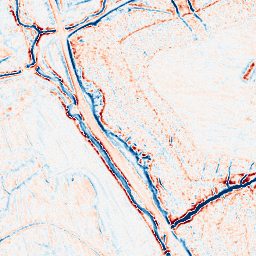
Category: edge_preserving
Decomposition family: bilateral
Decomposition parameters: d: 9
sigma_color: 100
sigma_space: 75
Upsampling method: cubic_catmull_rom
Upsampling parameters: scale: 4
Upsampling scale: 4